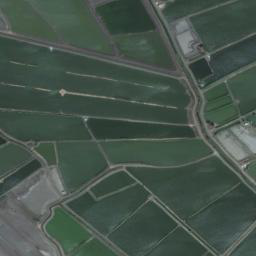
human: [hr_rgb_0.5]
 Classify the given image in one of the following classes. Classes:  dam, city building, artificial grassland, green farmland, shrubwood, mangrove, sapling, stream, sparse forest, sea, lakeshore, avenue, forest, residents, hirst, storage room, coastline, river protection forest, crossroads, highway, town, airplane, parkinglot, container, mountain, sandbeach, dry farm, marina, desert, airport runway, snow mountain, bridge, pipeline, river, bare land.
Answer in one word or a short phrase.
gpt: green farmland